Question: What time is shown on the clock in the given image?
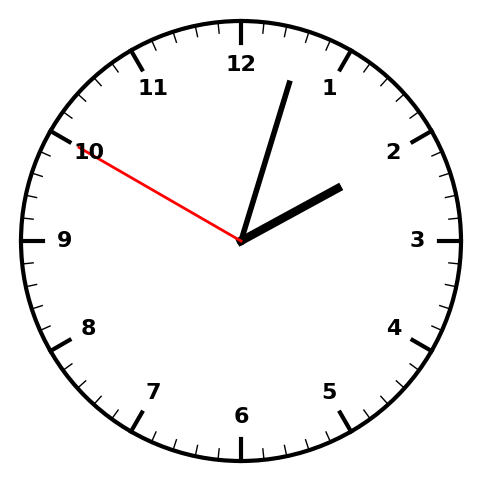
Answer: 02:02:50